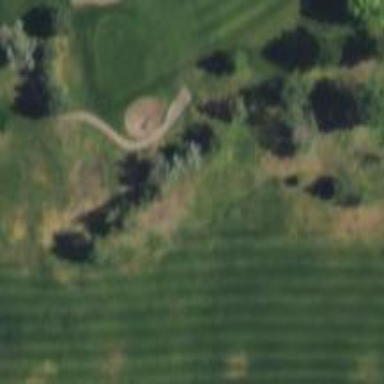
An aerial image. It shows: Lush grass fairway on golf course.